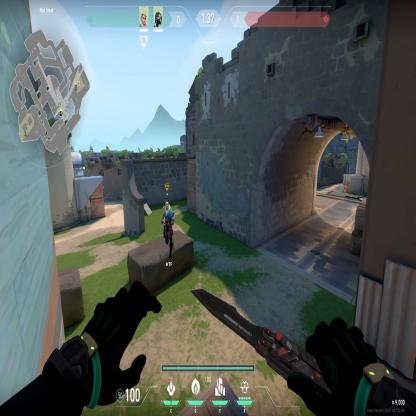
Label: teammate